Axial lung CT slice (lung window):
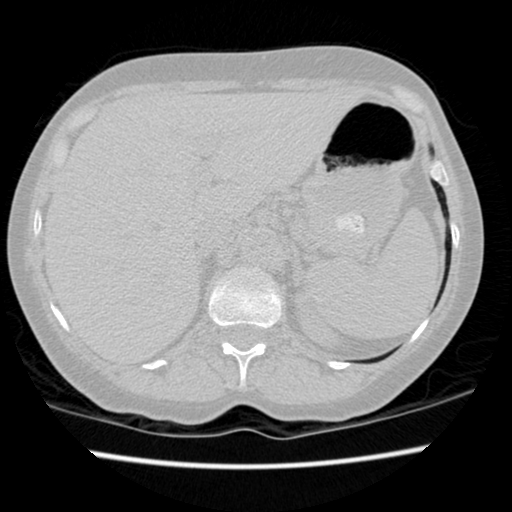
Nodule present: no